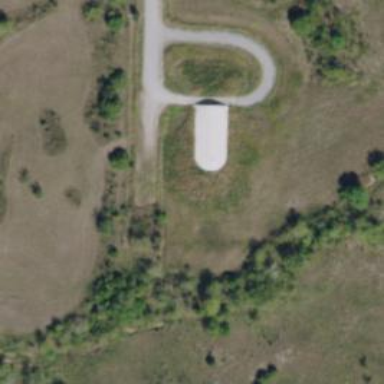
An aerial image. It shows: Military bunker for protection and defense.